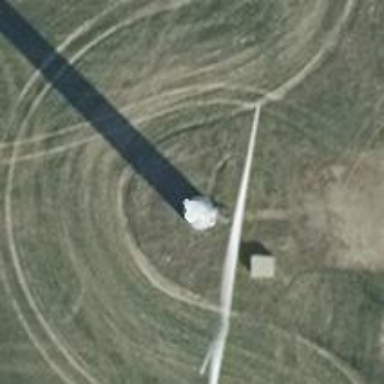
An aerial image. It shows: Wind power generator.